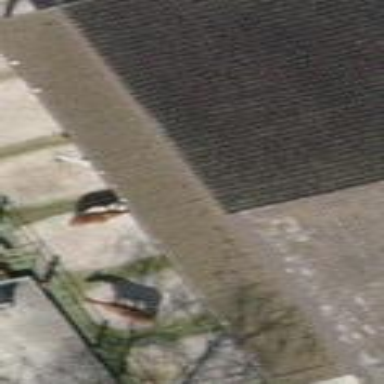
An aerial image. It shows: View of roof of building.